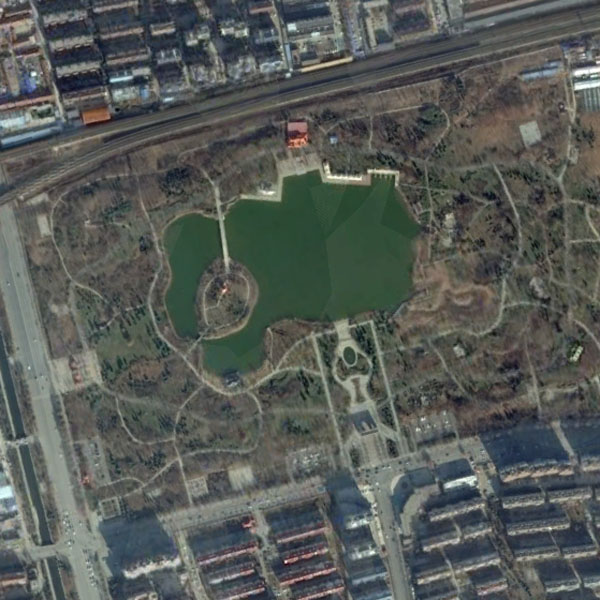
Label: Park